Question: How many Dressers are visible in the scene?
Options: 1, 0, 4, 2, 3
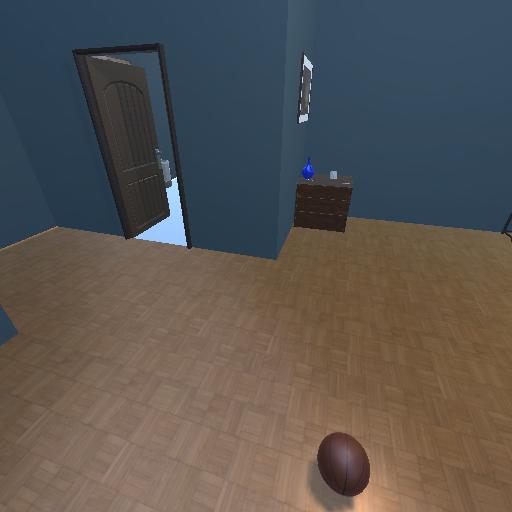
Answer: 1